Question: Is there any way to force KDevelop to use only a single color for all variables?

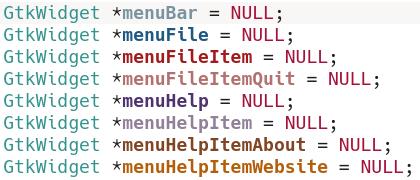
Answer: Open 'Settings -> Configure KDevelop...', select 'Language Support' tab, move 'Local colorization intensity' slider to the left.